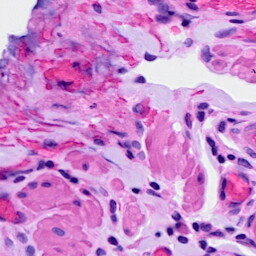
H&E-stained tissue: Ovarian